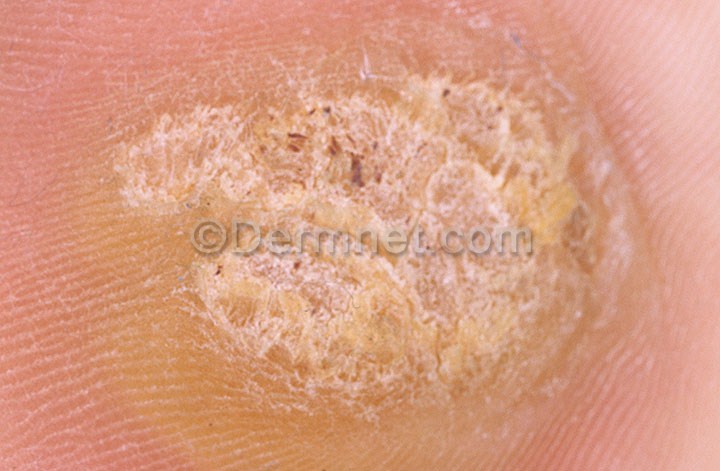
Disease: Warts Molluscum and other Viral Infections